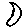
Label: moon